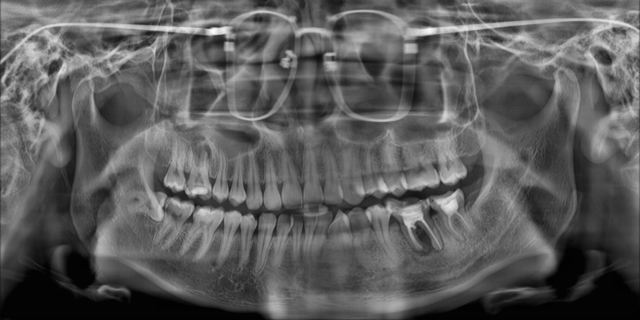
adult